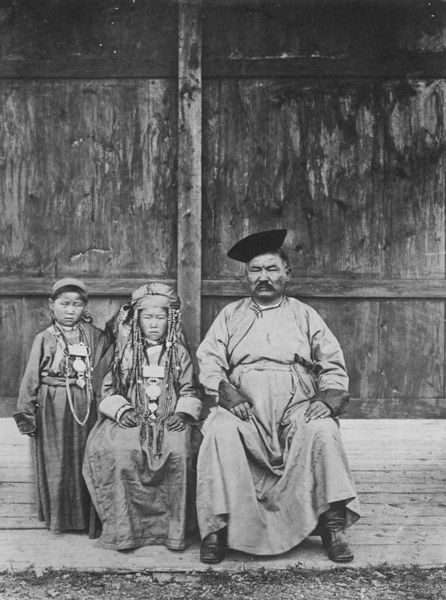
Titel: Die Burjaten, eine mongolische Volksgruppe
Künstler: Russischer Photograph
Standort: Helsinki
Institution: Suomen Kansallismuseo
Schlagwörter: mann, menschen, sitzen, frau, grau, holz, hut, schmuck, schwarz, strasse, weiss, gebäude, haus, weg, haube, schnurrbart, augen, kleidung, stehen, auge, gewand, drei, familie, kind, personen, vater, kinder, kopfbedeckung, schuhe, kette, figuren, sitzende, sitzt, balken, stufe, foto, fotografie, asien, ketten, kopfputz, schuh, tracht, china, holzwand, töchter, indianer, asiat, ^foto